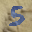
Label: 5